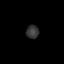
Tissue: lung
Cell type: Endothelial cells
Senescence score: 0.1945
Nuclear area (px): 166
Mean DAPI intensity: 53.651